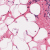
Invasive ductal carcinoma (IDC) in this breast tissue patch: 0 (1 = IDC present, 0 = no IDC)